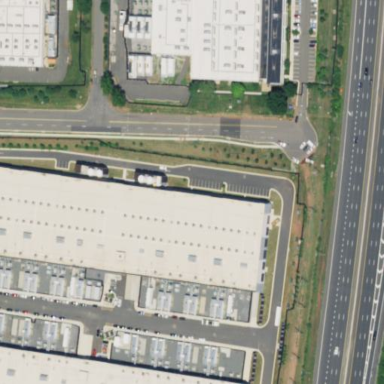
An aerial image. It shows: Data center building.